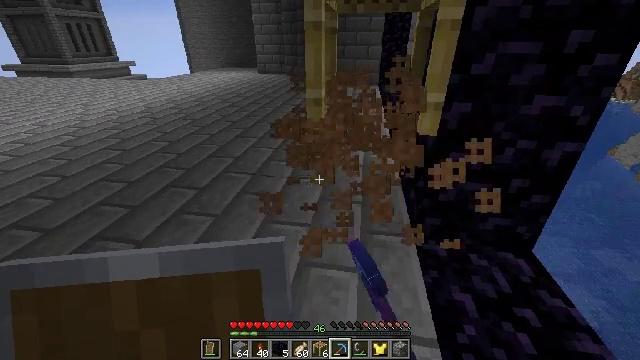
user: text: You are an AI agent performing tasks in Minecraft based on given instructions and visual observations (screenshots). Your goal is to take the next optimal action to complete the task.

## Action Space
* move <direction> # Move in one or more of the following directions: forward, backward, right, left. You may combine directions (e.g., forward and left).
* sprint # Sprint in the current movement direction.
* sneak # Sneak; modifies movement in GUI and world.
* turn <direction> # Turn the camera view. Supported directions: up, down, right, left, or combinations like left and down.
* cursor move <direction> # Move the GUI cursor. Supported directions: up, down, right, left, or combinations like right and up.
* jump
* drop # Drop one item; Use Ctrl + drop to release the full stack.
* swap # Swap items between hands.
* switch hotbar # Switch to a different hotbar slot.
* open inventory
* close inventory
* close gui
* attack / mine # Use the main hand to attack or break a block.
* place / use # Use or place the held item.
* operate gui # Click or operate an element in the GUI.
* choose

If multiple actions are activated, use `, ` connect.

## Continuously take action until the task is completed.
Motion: motion action
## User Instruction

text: Break the scaffolding for reuse.
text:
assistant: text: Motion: no_op